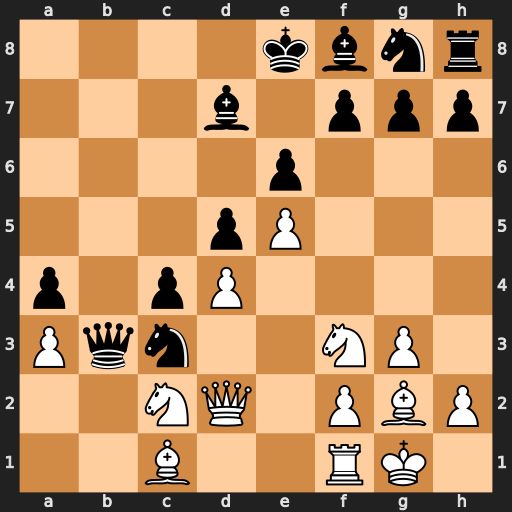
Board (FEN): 4kbnr/3b1ppp/4p3/3pP3/p1pP4/Pqn2NP1/2NQ1PBP/2B2RK1
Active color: w
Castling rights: k
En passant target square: -
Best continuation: Na1 Nb1 Nxb3 Nxd2 Nbxd2